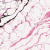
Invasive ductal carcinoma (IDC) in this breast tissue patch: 0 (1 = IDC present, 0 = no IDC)